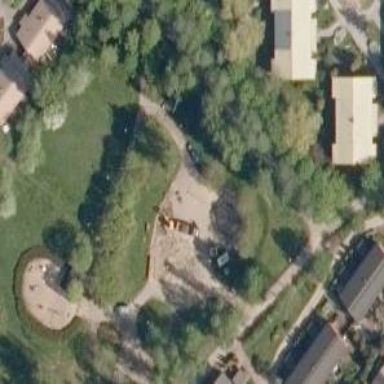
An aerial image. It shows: Playground area for leisure activities on the land.